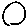
Label: circle